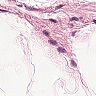
Metastatic tissue present: no